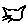
Label: cat